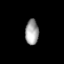
Tissue: lung
Cell type: Endothelial cells
Senescence score: 0.6003
Nuclear area (px): 325
Mean DAPI intensity: 162.483